Interaction volume radius: 5 \u00c5
Interaction volume height: 10 \u00c5
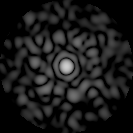
Disorder parameter: 0.8619